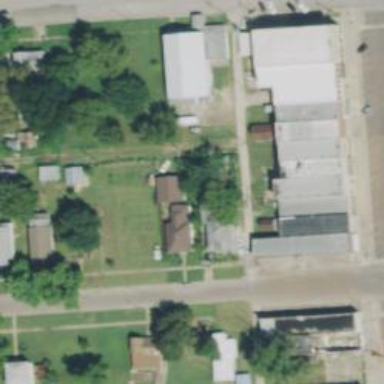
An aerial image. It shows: Alley classified as service road.